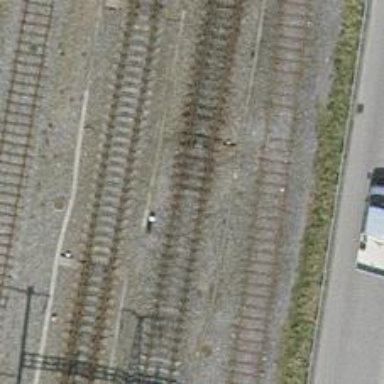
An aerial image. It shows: Railway switch.